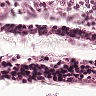
Metastatic tissue present: no